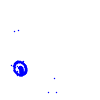
Particle: electron